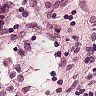
Metastatic tissue present: no